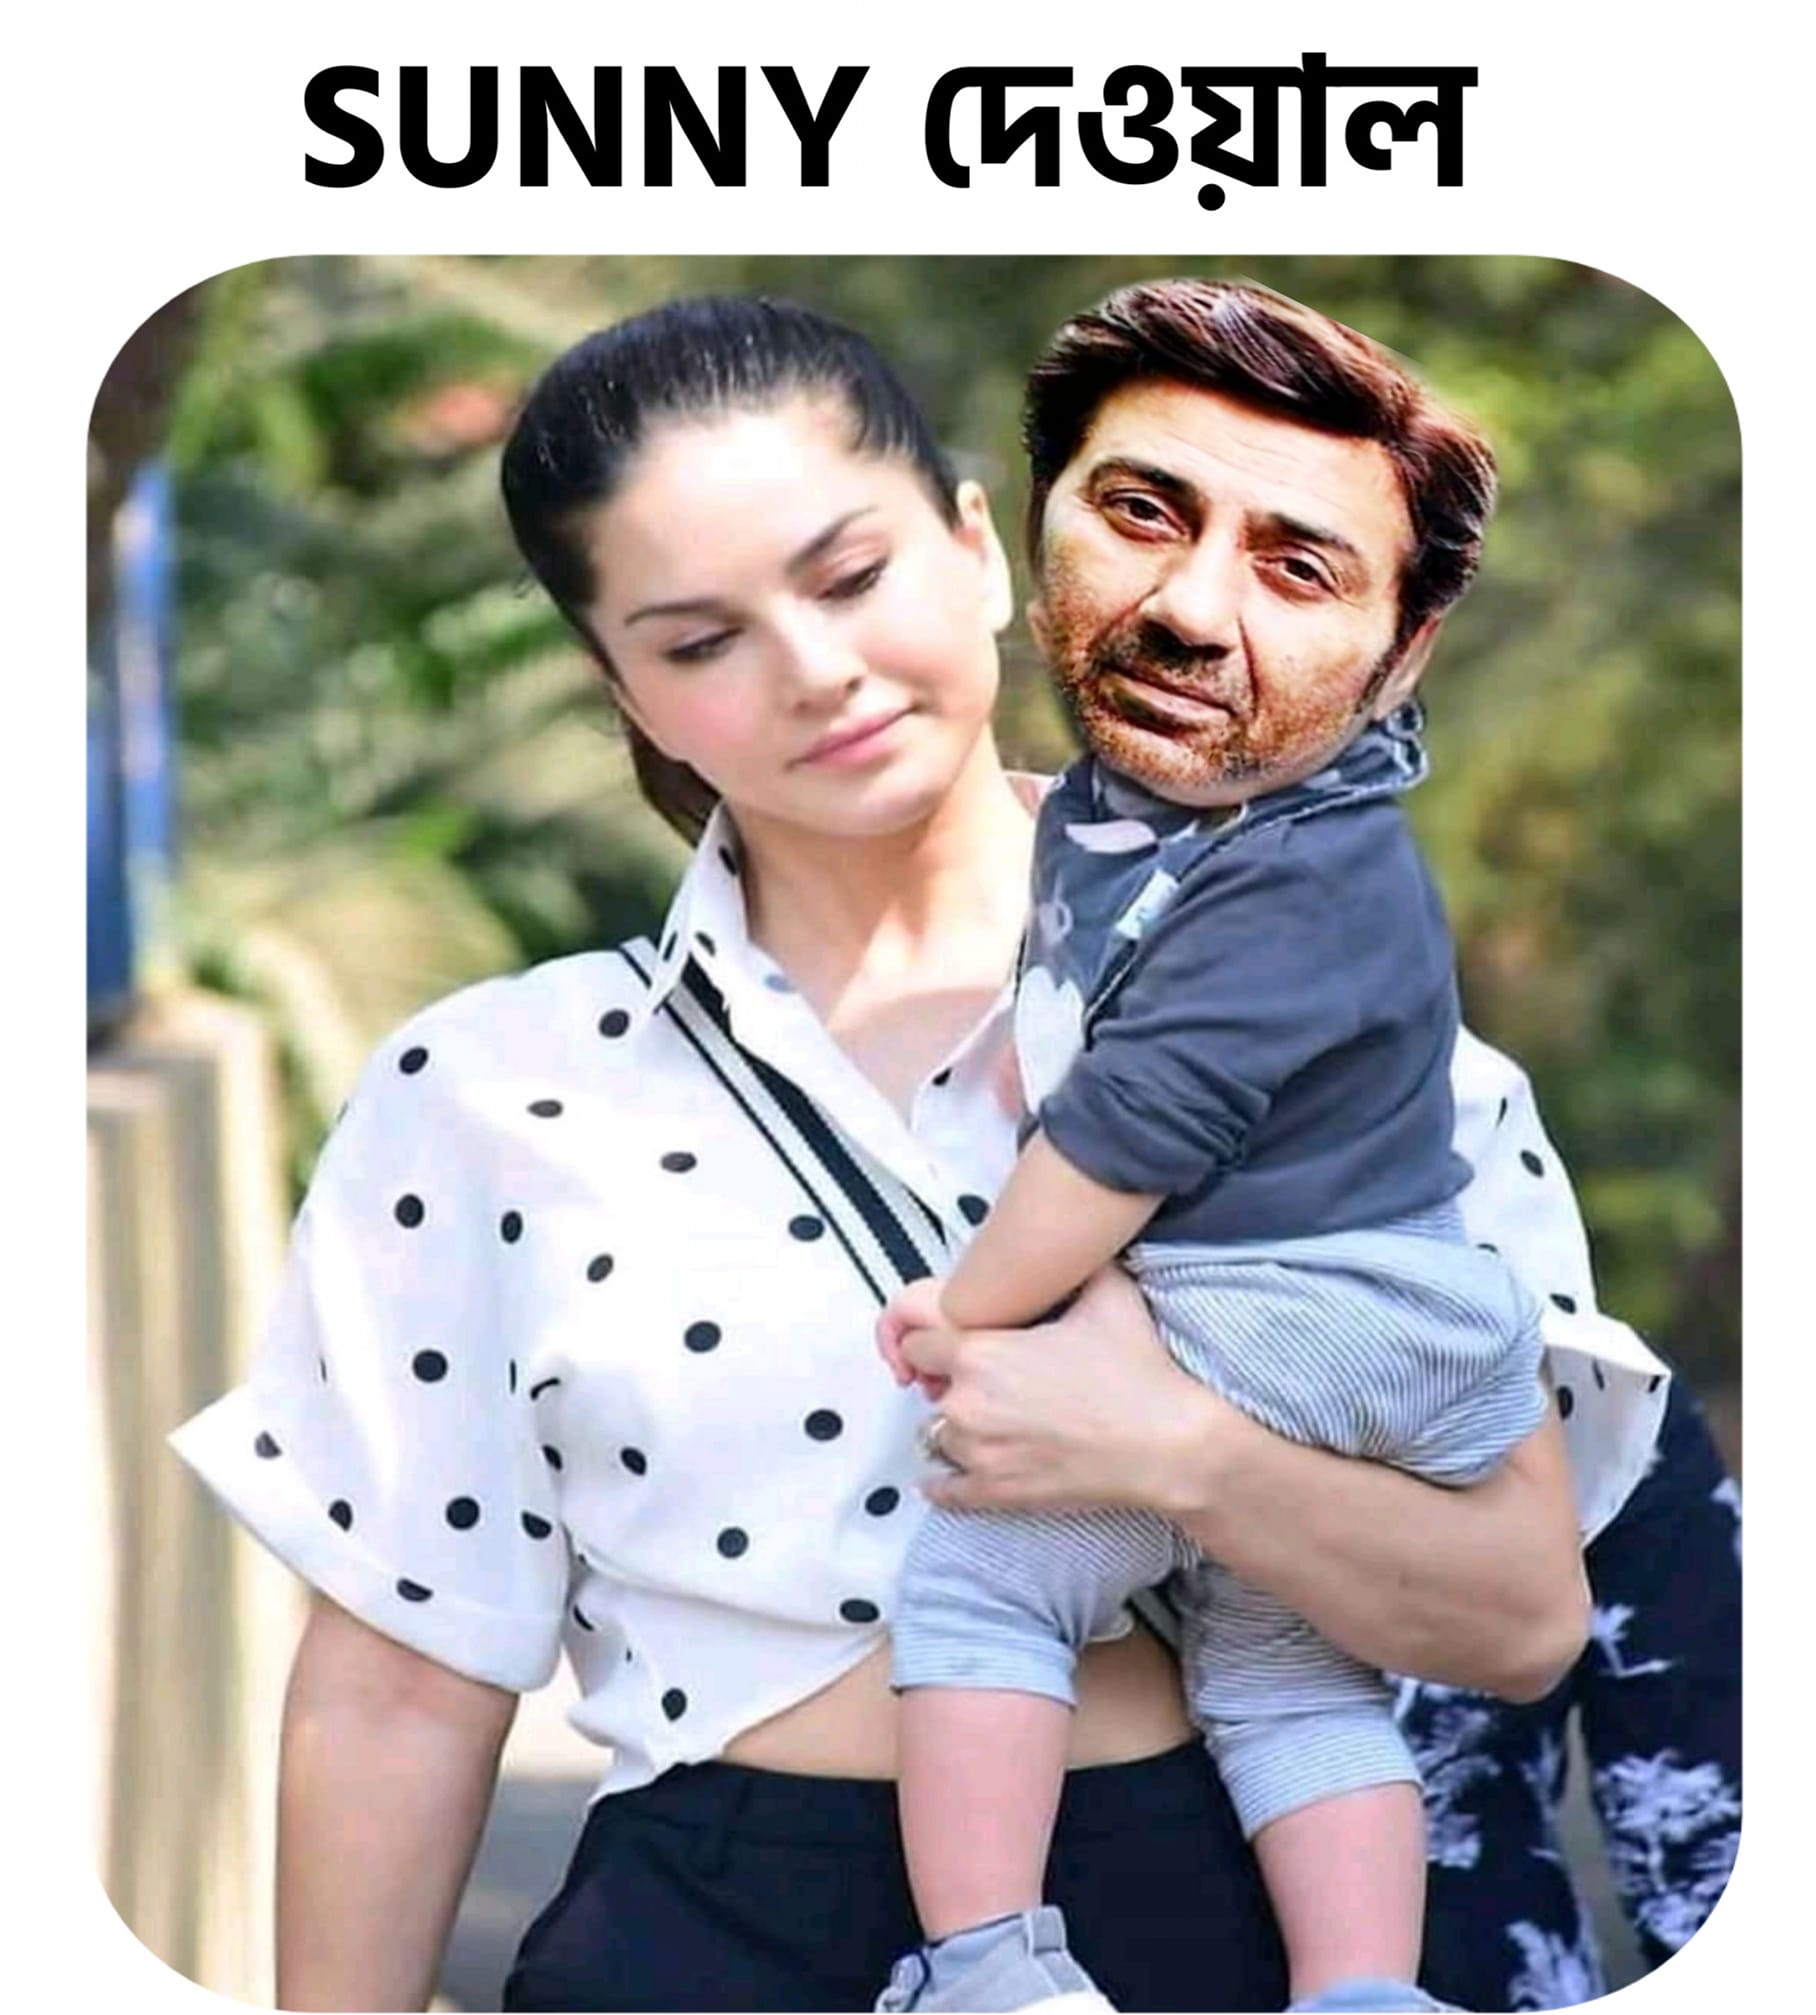
Caption: SUNNY  দেওয়াল
Label: non-hate